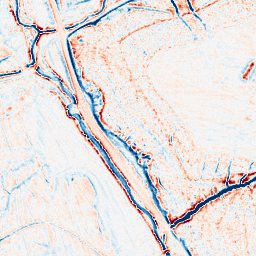
Category: multiscale
Decomposition family: dog_multiscale
Decomposition parameters: sigma_ratio: 1.4
n_scales: 4
base_sigma: 0.5
Upsampling method: sinc_hamming
Upsampling parameters: scale: 4
kernel_size: 16
Upsampling scale: 4